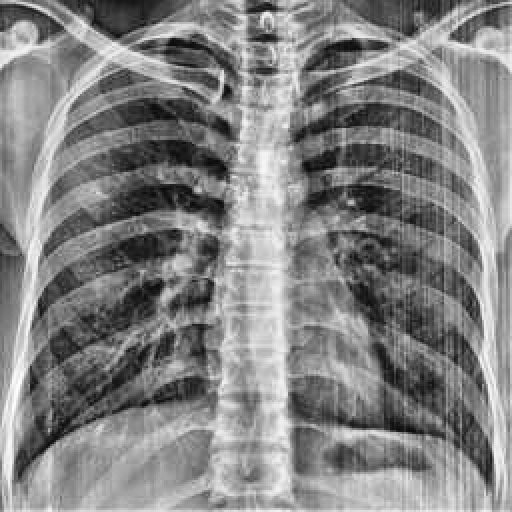
Finding: NORMAL